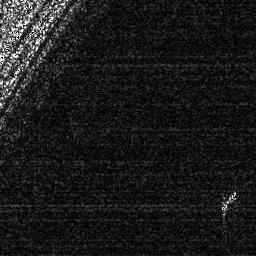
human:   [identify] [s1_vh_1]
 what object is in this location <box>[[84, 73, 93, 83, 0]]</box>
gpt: <ref>1 medium ship at the bottom right</ref>